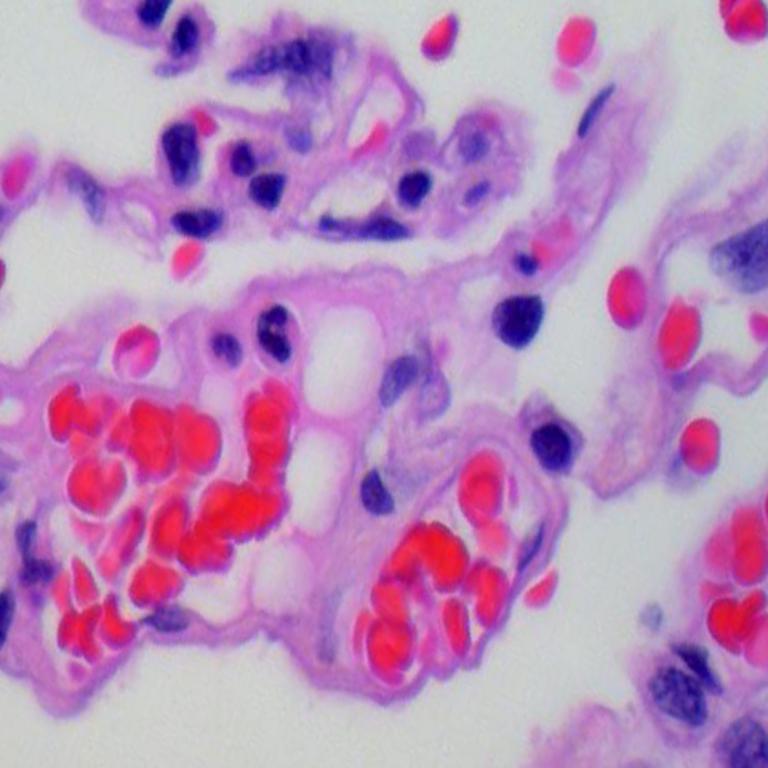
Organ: lung
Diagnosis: benign